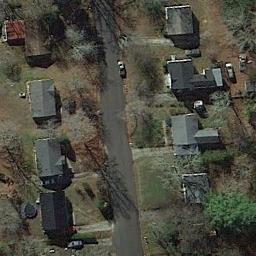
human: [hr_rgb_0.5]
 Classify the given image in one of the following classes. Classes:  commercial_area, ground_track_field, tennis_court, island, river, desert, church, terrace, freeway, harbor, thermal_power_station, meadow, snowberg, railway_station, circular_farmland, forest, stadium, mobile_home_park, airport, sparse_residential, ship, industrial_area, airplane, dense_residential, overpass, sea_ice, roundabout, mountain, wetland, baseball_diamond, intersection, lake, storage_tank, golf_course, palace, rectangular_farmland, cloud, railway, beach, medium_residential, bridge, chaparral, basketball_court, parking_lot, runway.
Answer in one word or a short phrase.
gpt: medium_residential